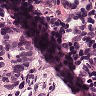
Metastatic tissue present: yes